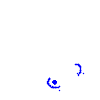
Particle: pion